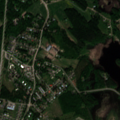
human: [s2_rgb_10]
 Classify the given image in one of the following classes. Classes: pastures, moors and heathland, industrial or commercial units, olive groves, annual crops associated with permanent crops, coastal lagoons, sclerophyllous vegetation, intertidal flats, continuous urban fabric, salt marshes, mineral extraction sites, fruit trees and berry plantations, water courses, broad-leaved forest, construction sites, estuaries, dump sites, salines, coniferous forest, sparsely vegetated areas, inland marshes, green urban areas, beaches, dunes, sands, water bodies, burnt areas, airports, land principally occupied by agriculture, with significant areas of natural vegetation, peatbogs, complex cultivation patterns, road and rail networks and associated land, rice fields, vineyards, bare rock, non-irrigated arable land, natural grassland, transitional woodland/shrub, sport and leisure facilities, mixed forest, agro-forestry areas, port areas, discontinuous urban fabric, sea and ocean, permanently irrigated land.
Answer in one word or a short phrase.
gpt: discontinuous urban fabric, coniferous forest, mixed forest, transitional woodland/shrub, water bodies